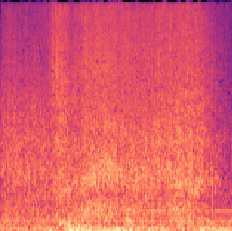
Sound class: Sea waves